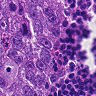
Metastatic tissue present: yes